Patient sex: M
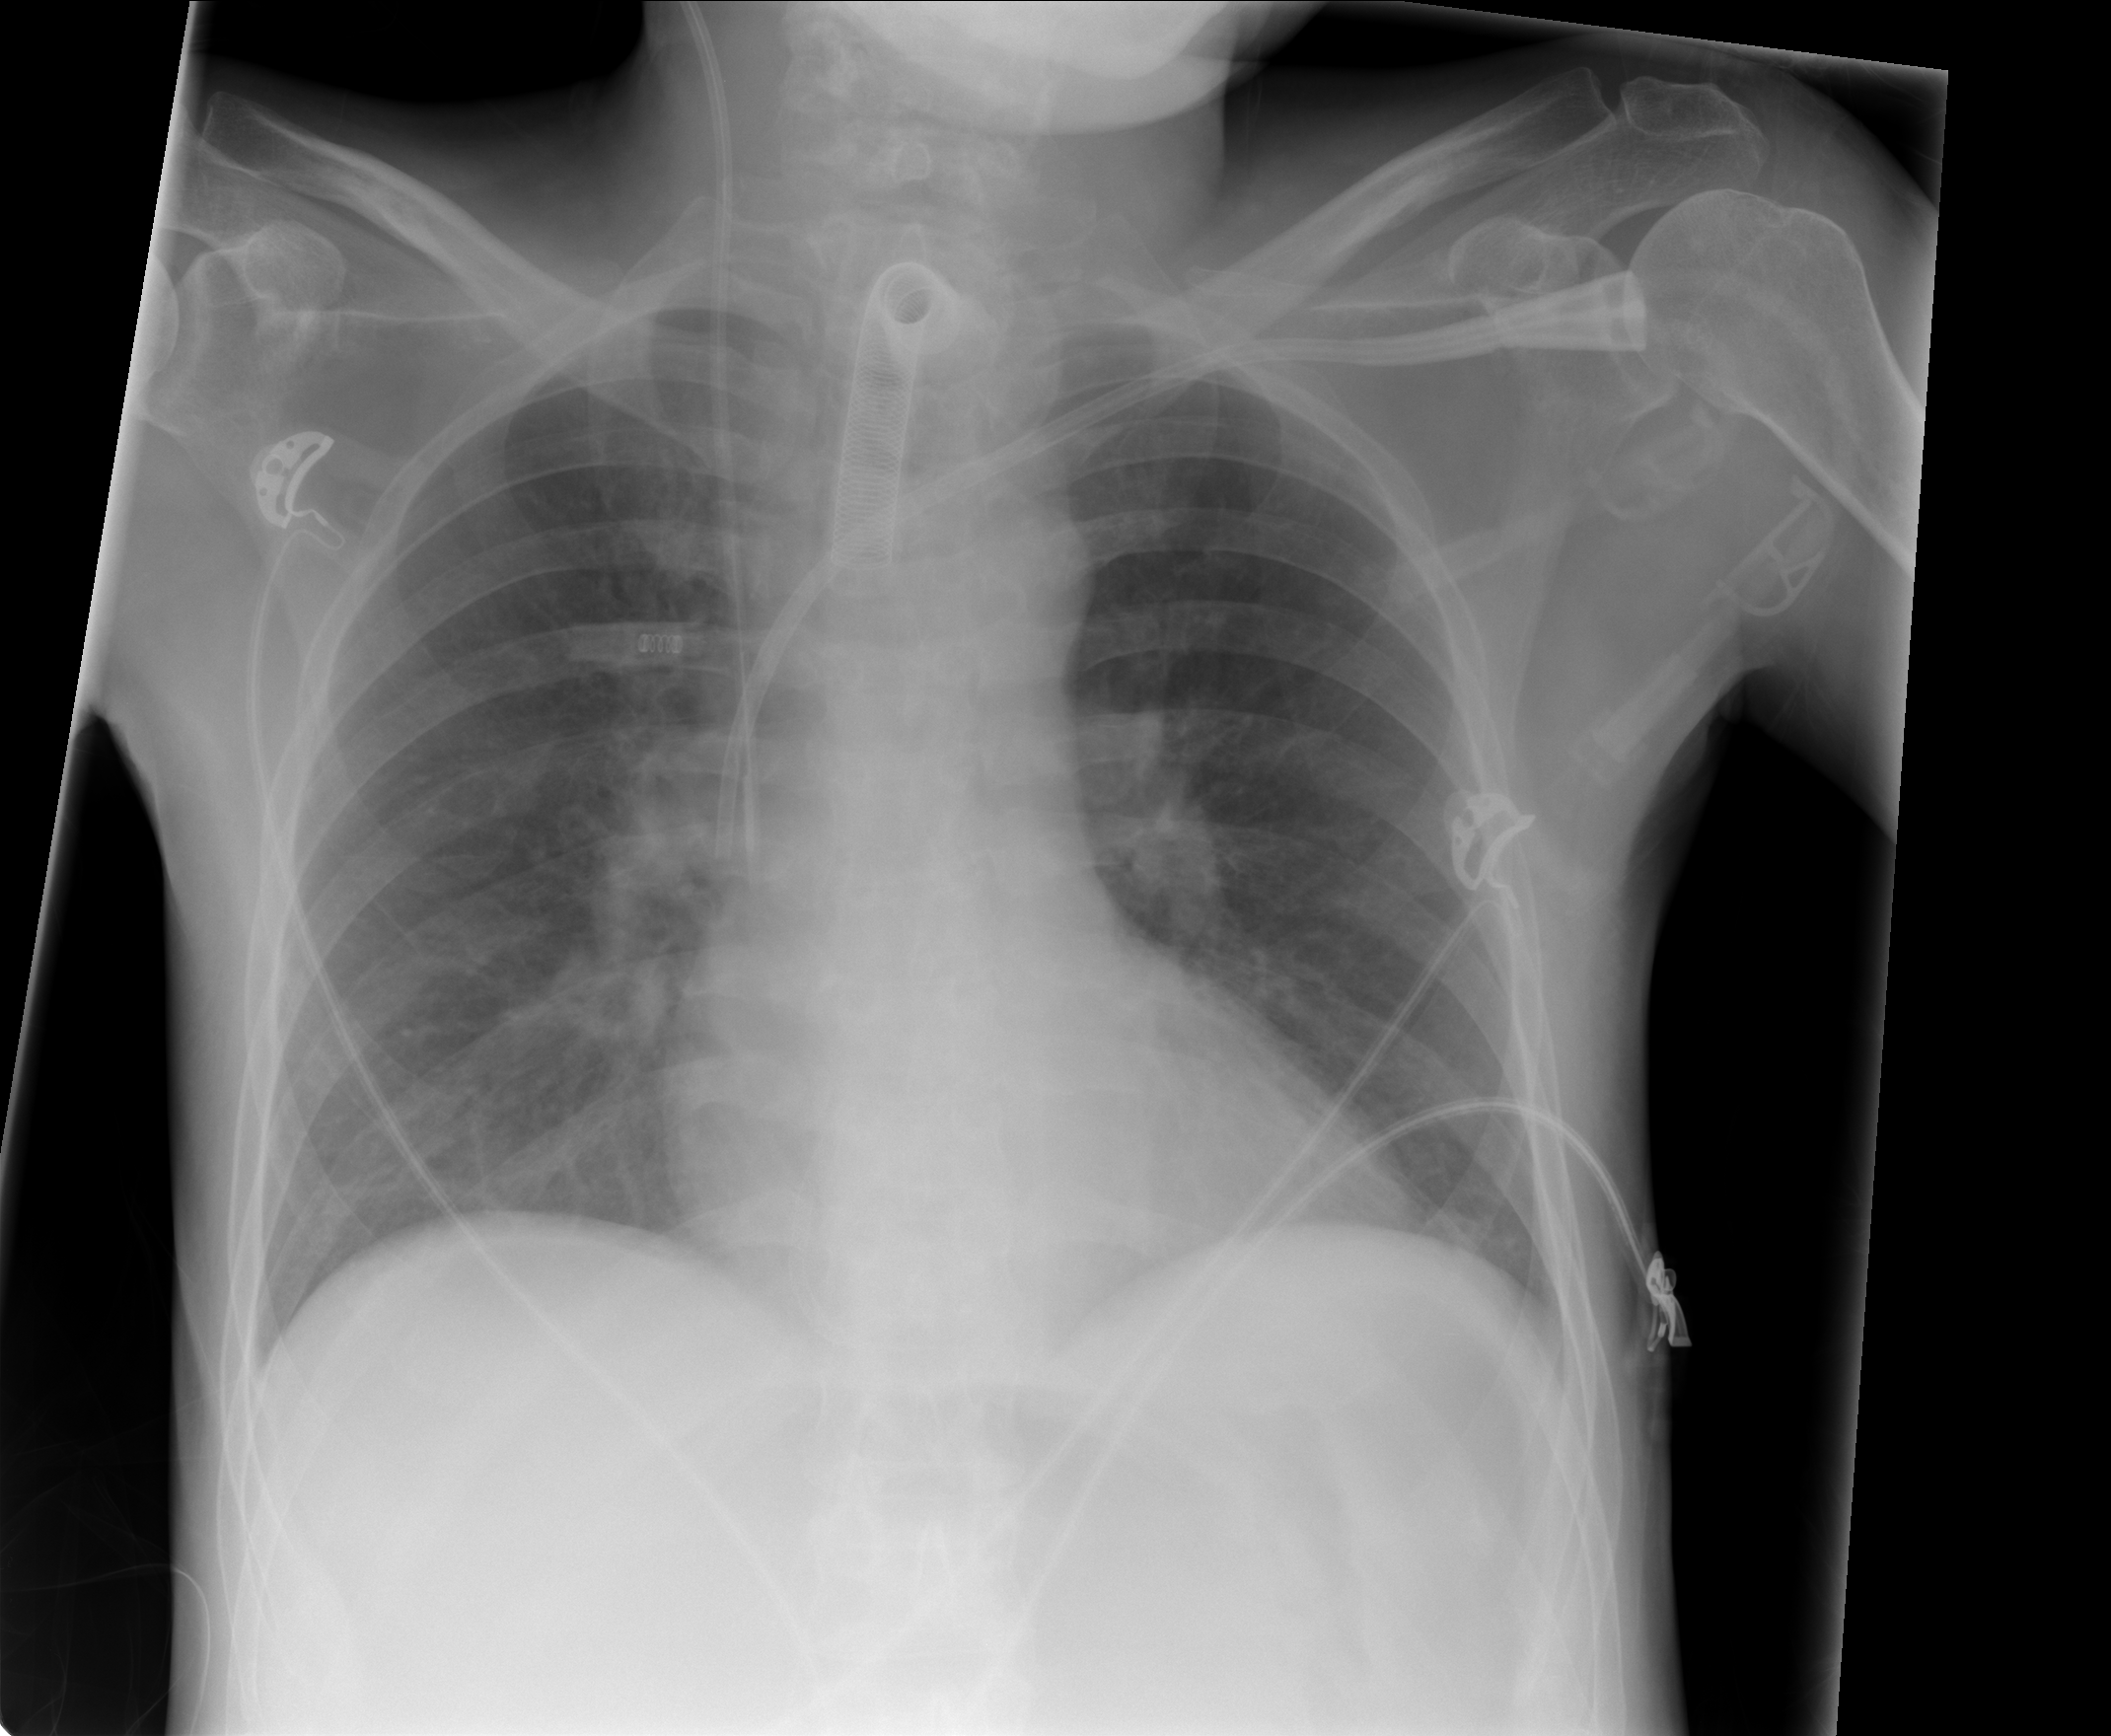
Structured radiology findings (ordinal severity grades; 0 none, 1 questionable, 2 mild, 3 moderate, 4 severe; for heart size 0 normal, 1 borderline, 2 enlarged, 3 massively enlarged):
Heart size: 0
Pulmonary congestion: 2
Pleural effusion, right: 0
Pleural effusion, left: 0
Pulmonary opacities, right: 0
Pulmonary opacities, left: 0
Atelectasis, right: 0
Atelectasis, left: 0